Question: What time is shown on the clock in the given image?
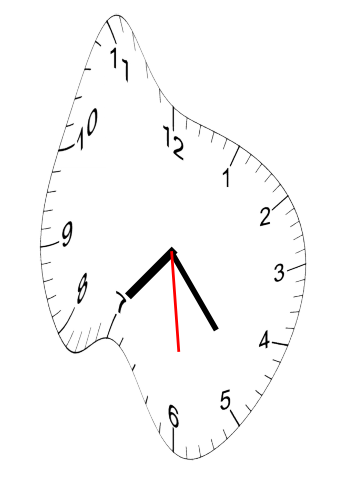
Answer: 07:23:29